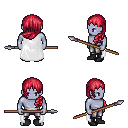
a pixel art fantasy rpg character, male body template, dark elf, purple skin, white cape, metal pants, ruby red left-swept hairstyle, black shoes, spear, four views (front, back, left, right), 2x2 character sprite sheet, small pixel art, hard edges, no anti-aliasing